Question: I am trying to send 2 pngs(or jpeg or any other format) images from my Flask server to my Reactjs front to display them there. I'm not sure how to encode this response though. The closest i've got is with people recommending to attach the images to a multipart form and send the form, but i can't quite figure out how to parse the form at the front since the response.data is a string.
I'm aware that this is likely not even the correct way to construct a multipart form on top of the it usually being used to send TO the server and not FROM, so i'll appreciate any corrections!
'''
from flask import Flask, Response
from requests_toolbelt import MultipartEncoder
{...}
# getting the images
bytes_object_rest = do_plot(rest_coordinate_arrays, rest_vcg_arrays)
bytes_object_stress = do_plot(stress_coordinate_arrays, stress_vcg_arrays)
]
mpencoder = MultipartEncoder(
fields={'rest_graph': ('rest.png', bytes_object_rest, 'image/png'),
'stress_graph': ('stress.png', bytes_object_stress, 'image/png')},
)
return Response(mpencoder.to_string(), mimetype=mpencoder.content_type)
'''
In the end, i'd like to know how to have a flask endpoint expose 2 .png plots to react and how to parse that response so i can render those 2 plots on the front. Thank you very much!
[]
<URL>
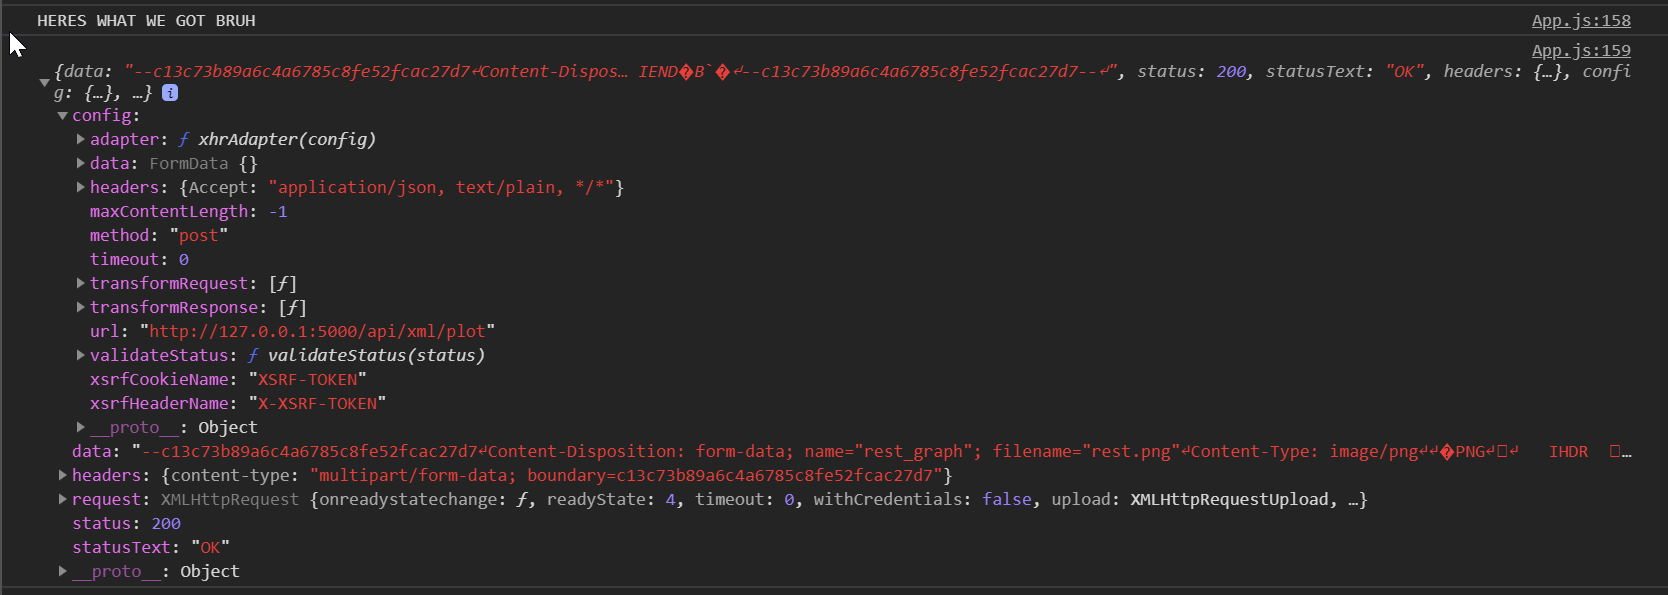
Answer: In python encode the image to base64:
'''
import base64
with open("yourfile.ext", "rb") as image_file:
encoded_string = base64.b64encode(image_file.read())
'''
In js decode the image:
'''
var image = new Image();
image.src = 'data:image/png;base64,iVBORw0K...';
'''